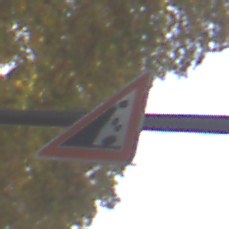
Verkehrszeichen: SteinschlagLinks
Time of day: MorningAfternoon
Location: Outdoor (Suburban)
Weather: PartlyCloudy
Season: NotSpecified
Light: Natural